Interaction volume radius: 5 \u00c5
Interaction volume height: 20 \u00c5
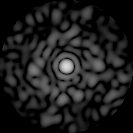
Disorder parameter: 0.8743